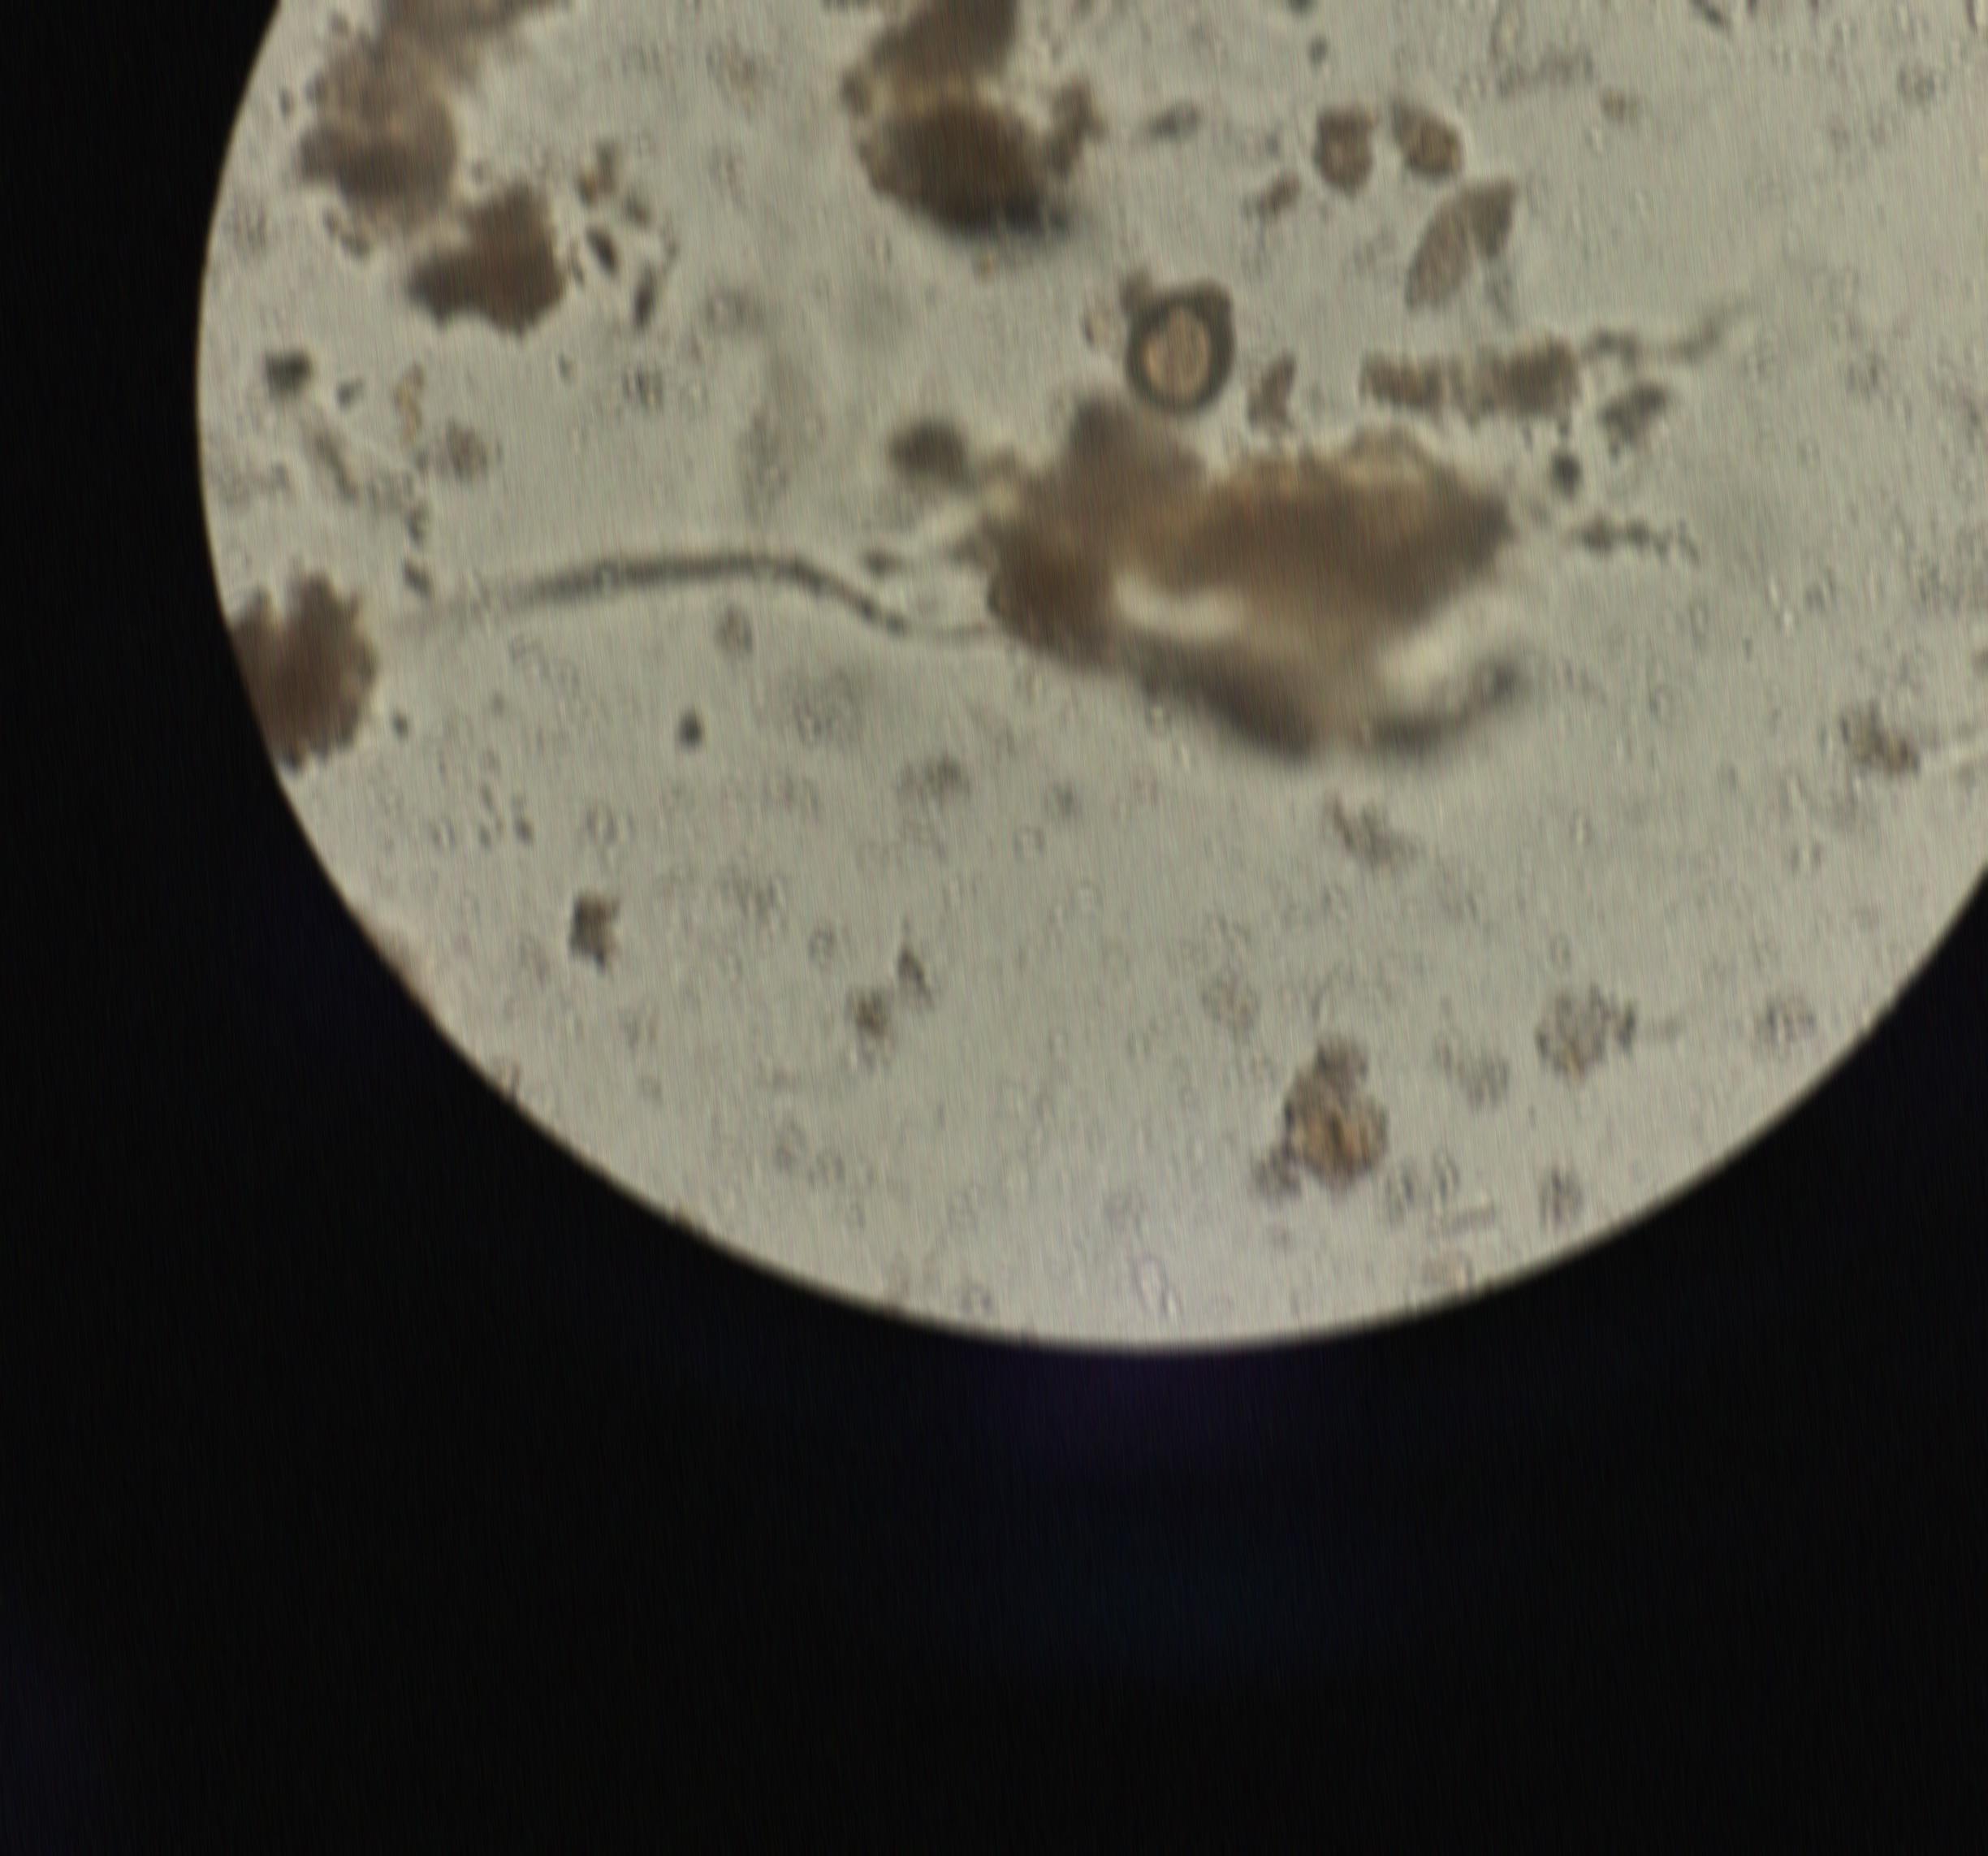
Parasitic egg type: Taenia spp. egg